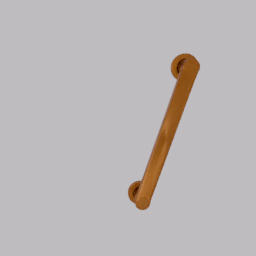
Label: appliances